Question: I usually run java classes (with main() ) with keyboard shortcuts ++, in my Eclipse Indigo.
I recently I started using Eclipse Juno and it seems to rather not work. Is this a bug in eclipse juno?
My Eclipse build number is:
'''
Version: Juno Service Release 2
Build id: 20130225-0426
'''
Am I doing something wrong here or is this an Eclipse bug?
===================================
Updated with my eclipse Juno key mappings screen shot

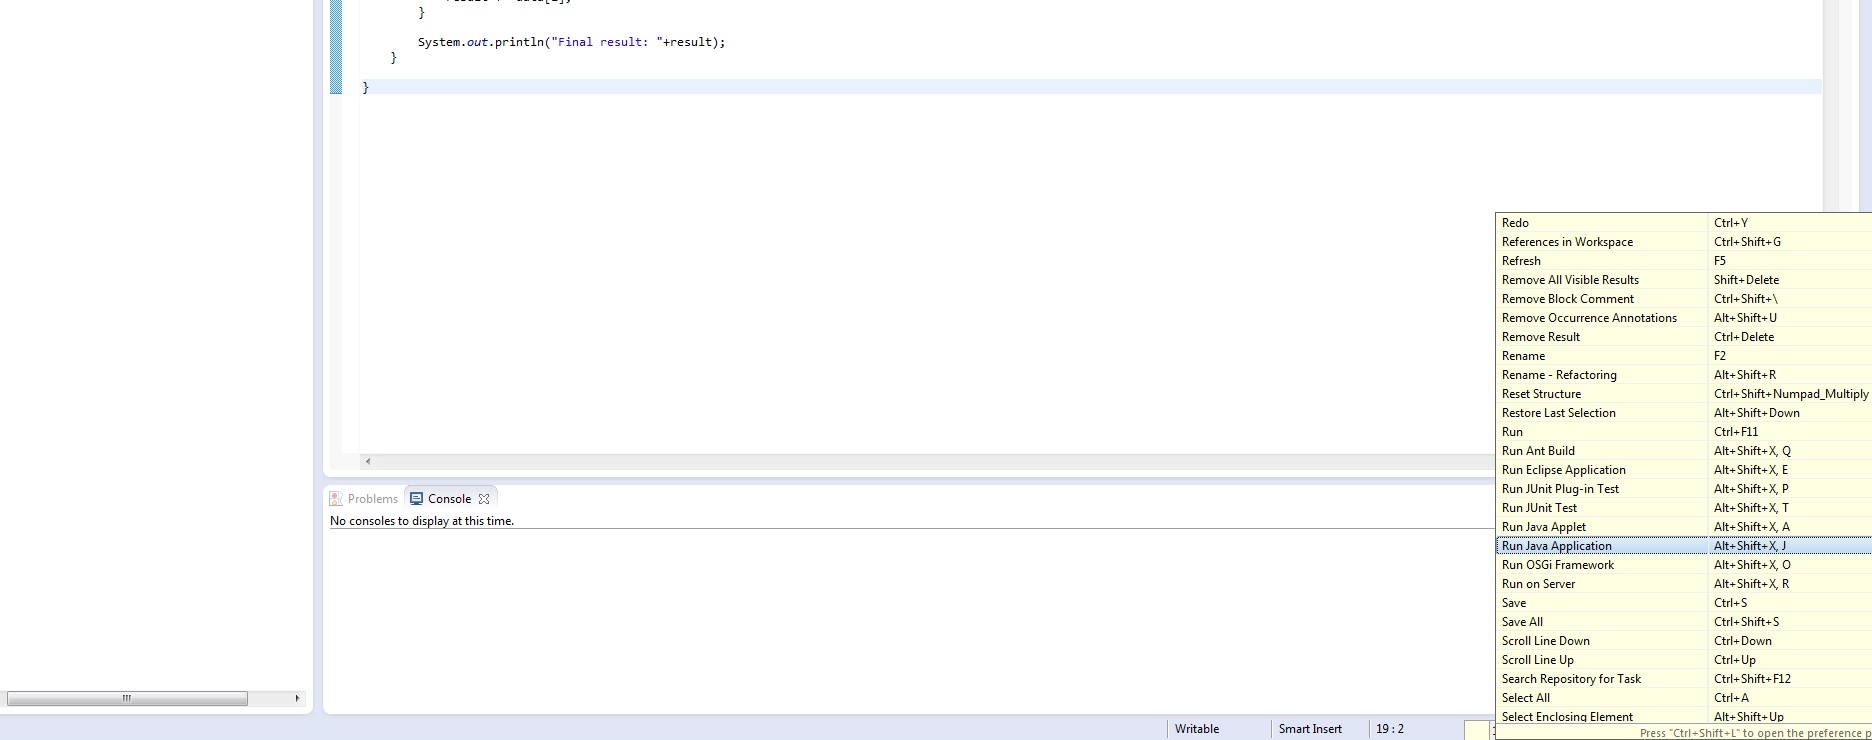
Answer: This indeed is a bug in Eclipse 4.
Try this 'Alt + Shift + X Esc J'
Press 'Alt + Shift + X' when the popup appears hit 'Esc' and then quickly follow it up with 'J'. This works for me.
I will find the bug raised in eclipse and attach the link here.